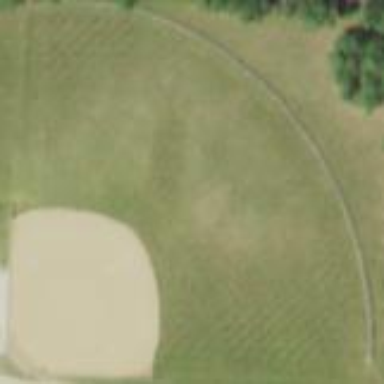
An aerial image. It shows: Baseball pitch for leisure land activities.